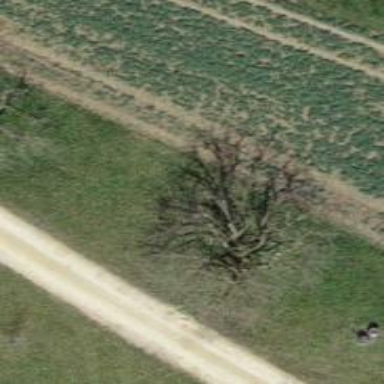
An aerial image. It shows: Mixed leaf-type deciduous tree.